Question: Count the number of objects in the diagram.
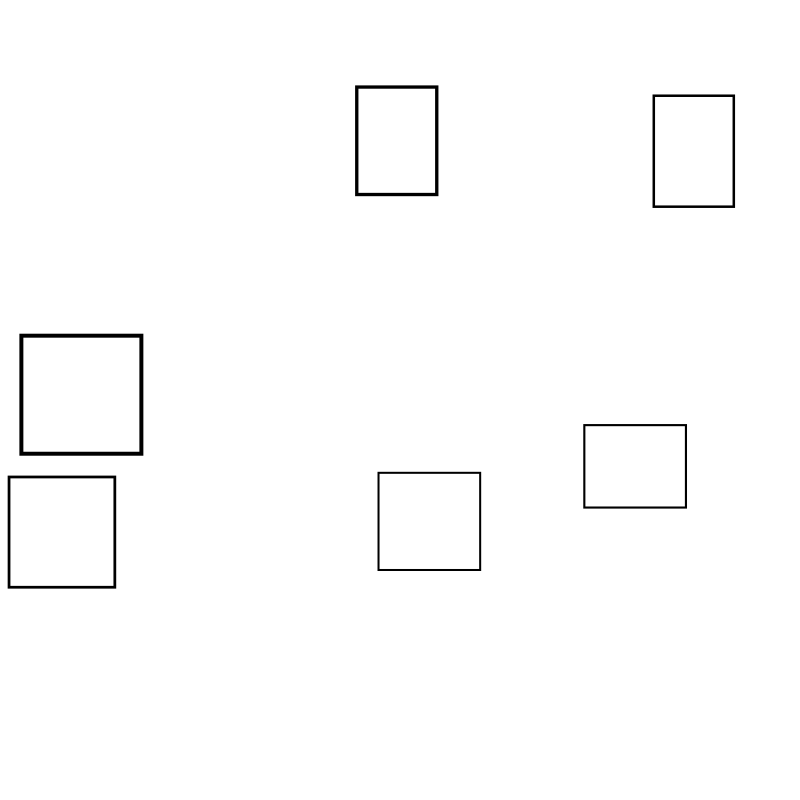
Answer: 6